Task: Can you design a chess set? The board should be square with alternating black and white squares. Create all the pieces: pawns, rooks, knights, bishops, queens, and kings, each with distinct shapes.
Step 4229:
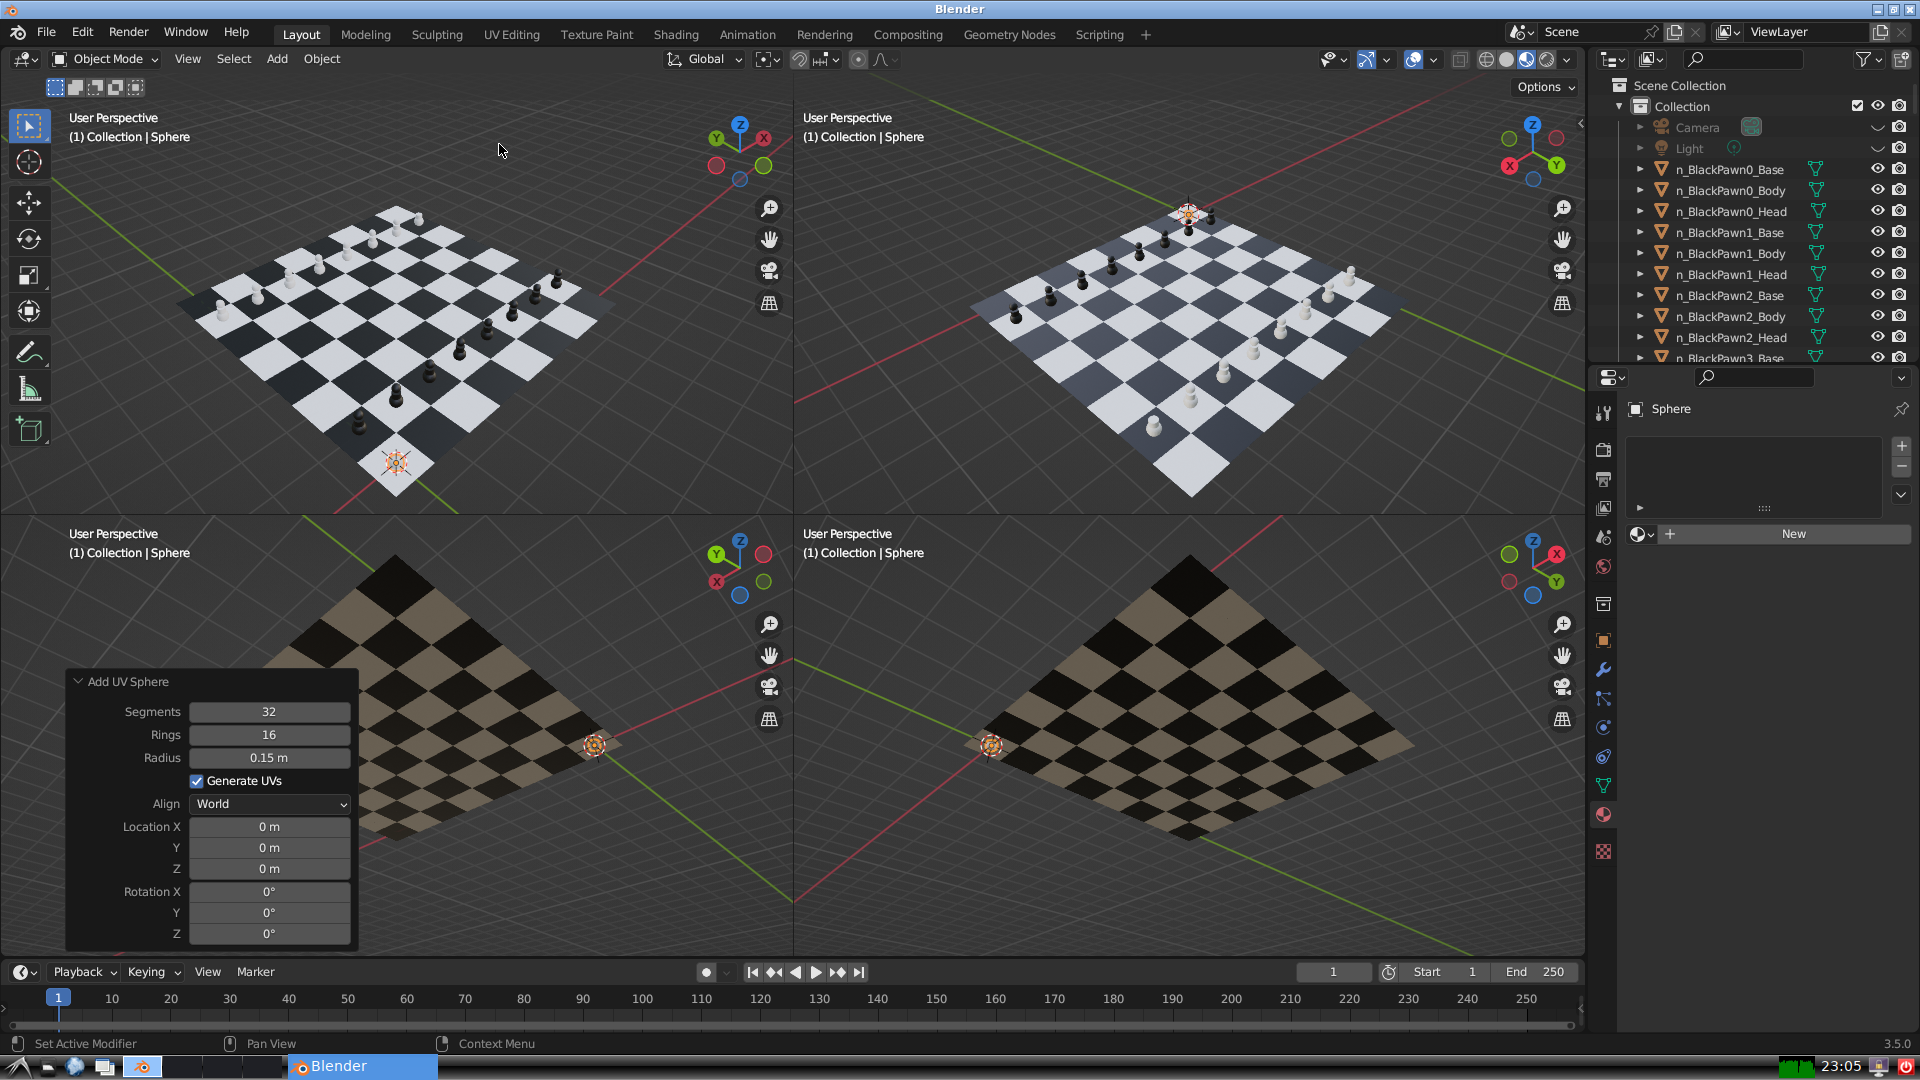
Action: {"mouse_move": [270, 758]}